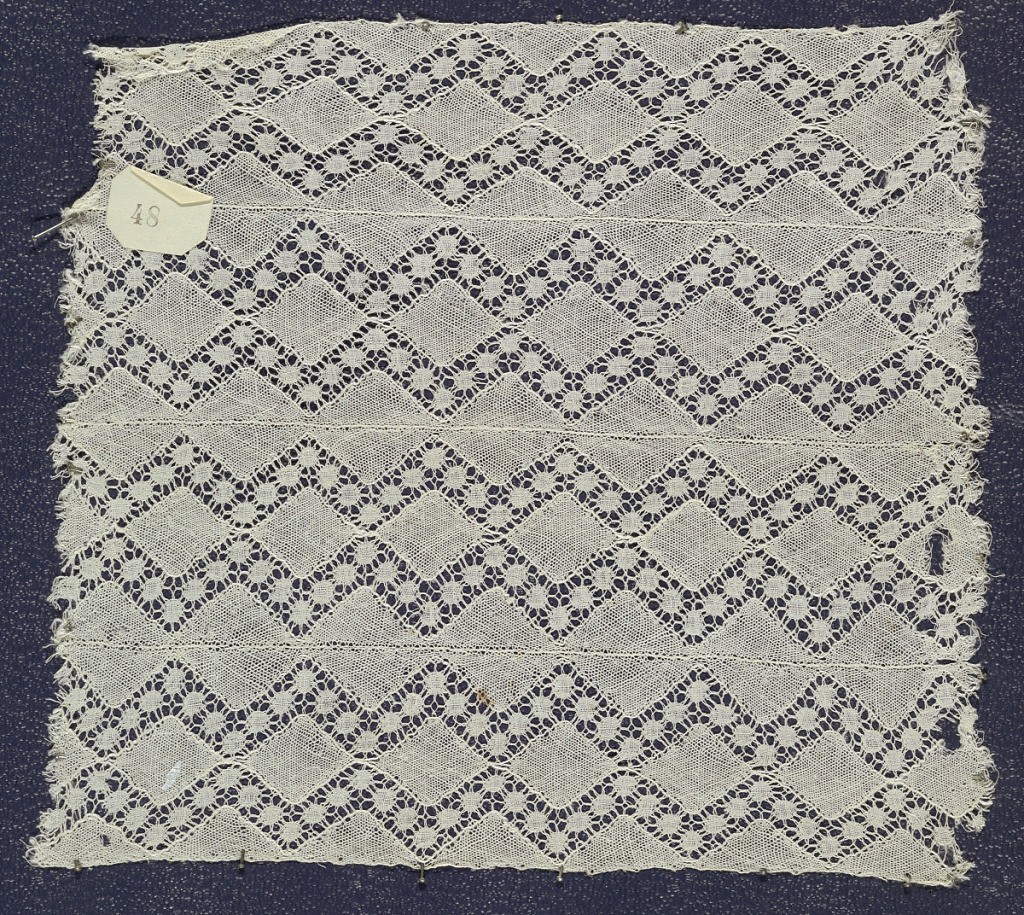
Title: Border
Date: mid-18th century
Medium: Technique: bobbin lace
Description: Bobbin lace entre-deux, repeat of diamonds; mid-18th century Maline